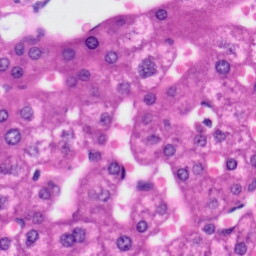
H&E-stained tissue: Liver